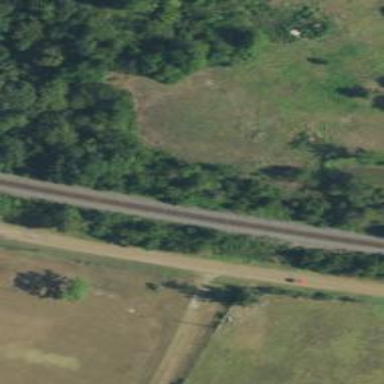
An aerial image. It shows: Railway track.